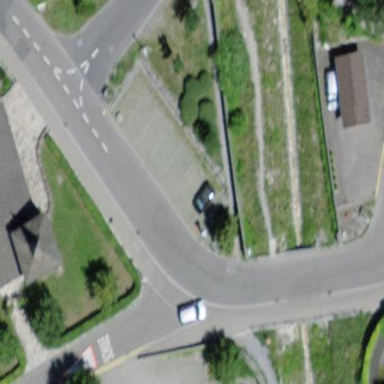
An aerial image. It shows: Street side parking area.